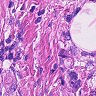
Metastatic tissue present: yes